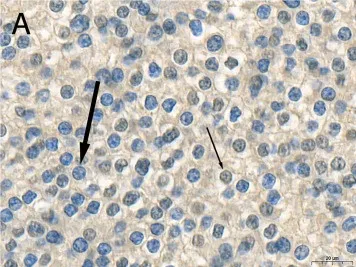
Pathological characteristics of the sarcomatoid parathyroid carcinoma (SaPC) case. (A) Negative staining of parafibromin in the nucleus (thick arrow) and contrast-positive staining (thin arrow) of parathyroid carcinoma (PC) cells (x630).
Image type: pathology (immunostaining)